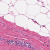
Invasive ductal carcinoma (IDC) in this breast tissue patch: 0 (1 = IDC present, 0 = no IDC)